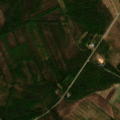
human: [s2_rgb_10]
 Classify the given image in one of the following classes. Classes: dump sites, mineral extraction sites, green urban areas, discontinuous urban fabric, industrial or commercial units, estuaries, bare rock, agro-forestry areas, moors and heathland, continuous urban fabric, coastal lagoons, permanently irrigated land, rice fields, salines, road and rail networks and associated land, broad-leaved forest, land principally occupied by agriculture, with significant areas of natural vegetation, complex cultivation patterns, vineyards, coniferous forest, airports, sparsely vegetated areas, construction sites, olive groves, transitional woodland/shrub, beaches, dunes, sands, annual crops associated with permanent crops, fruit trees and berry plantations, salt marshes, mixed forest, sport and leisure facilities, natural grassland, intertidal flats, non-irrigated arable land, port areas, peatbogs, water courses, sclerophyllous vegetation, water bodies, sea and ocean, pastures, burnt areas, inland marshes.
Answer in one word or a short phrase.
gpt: land principally occupied by agriculture, with significant areas of natural vegetation, mixed forest, transitional woodland/shrub